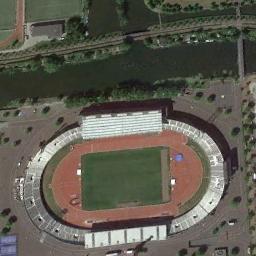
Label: stadium